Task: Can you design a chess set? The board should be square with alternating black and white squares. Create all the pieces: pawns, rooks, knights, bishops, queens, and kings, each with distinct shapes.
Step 3417:
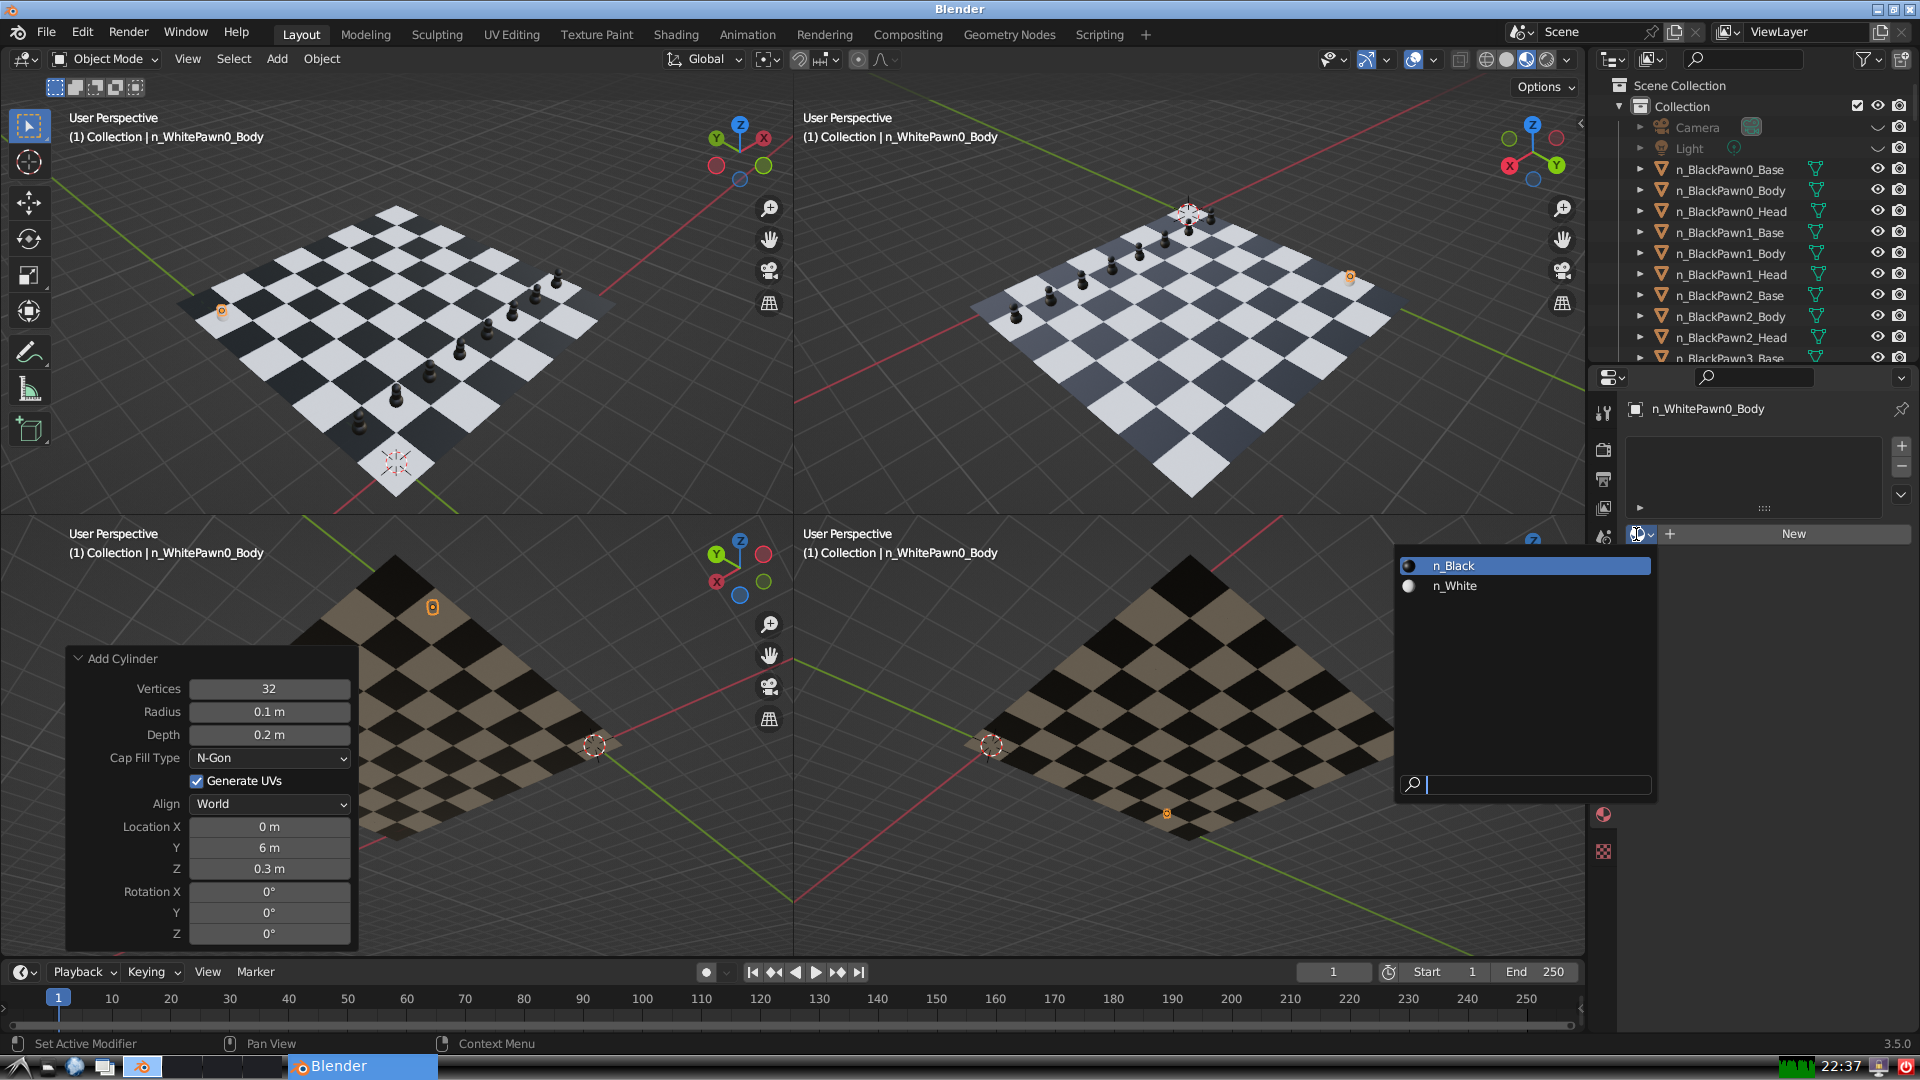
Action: input_text: n_White